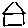
Label: house